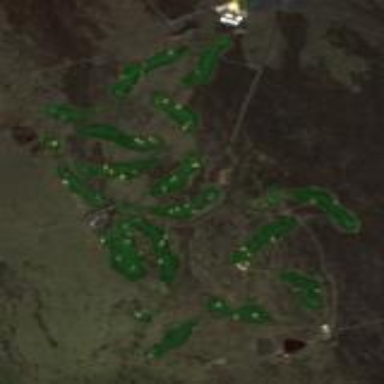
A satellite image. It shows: Golf course.